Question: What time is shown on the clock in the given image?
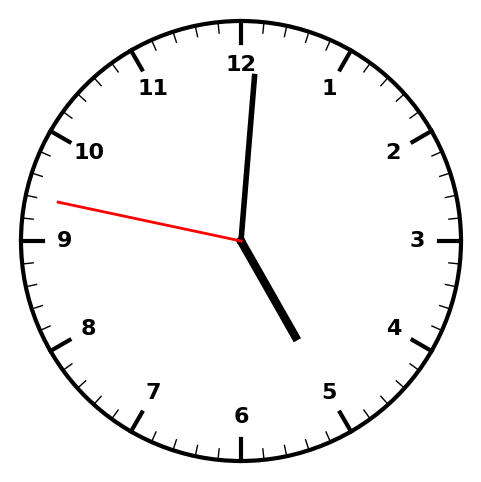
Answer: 05:00:47